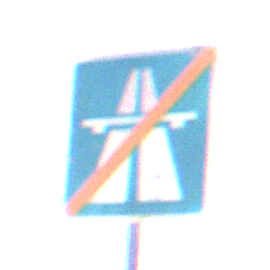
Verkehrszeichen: EndeAutbahn
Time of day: MorningAfternoon
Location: Outdoor (Nature)
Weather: Clear
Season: NotSpecified
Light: Natural